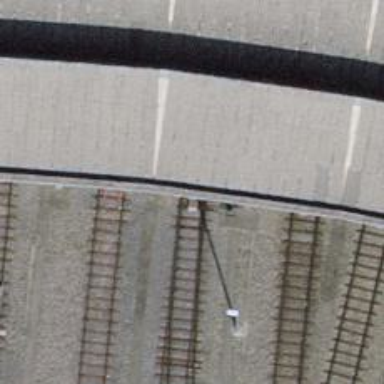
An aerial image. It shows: Single track railway spur with electrification through contact line.